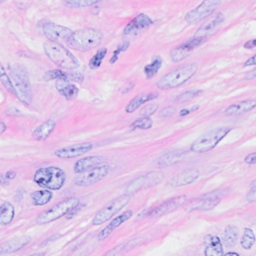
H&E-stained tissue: Breast